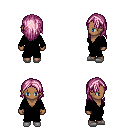
a pixel art fantasy rpg character, female body template, human, dark skin, black robe, gold greaves, pink long hairstyle, white slippers, four views (front, back, left, right), 2x2 character sprite sheet, small pixel art, hard edges, no anti-aliasing